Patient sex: F
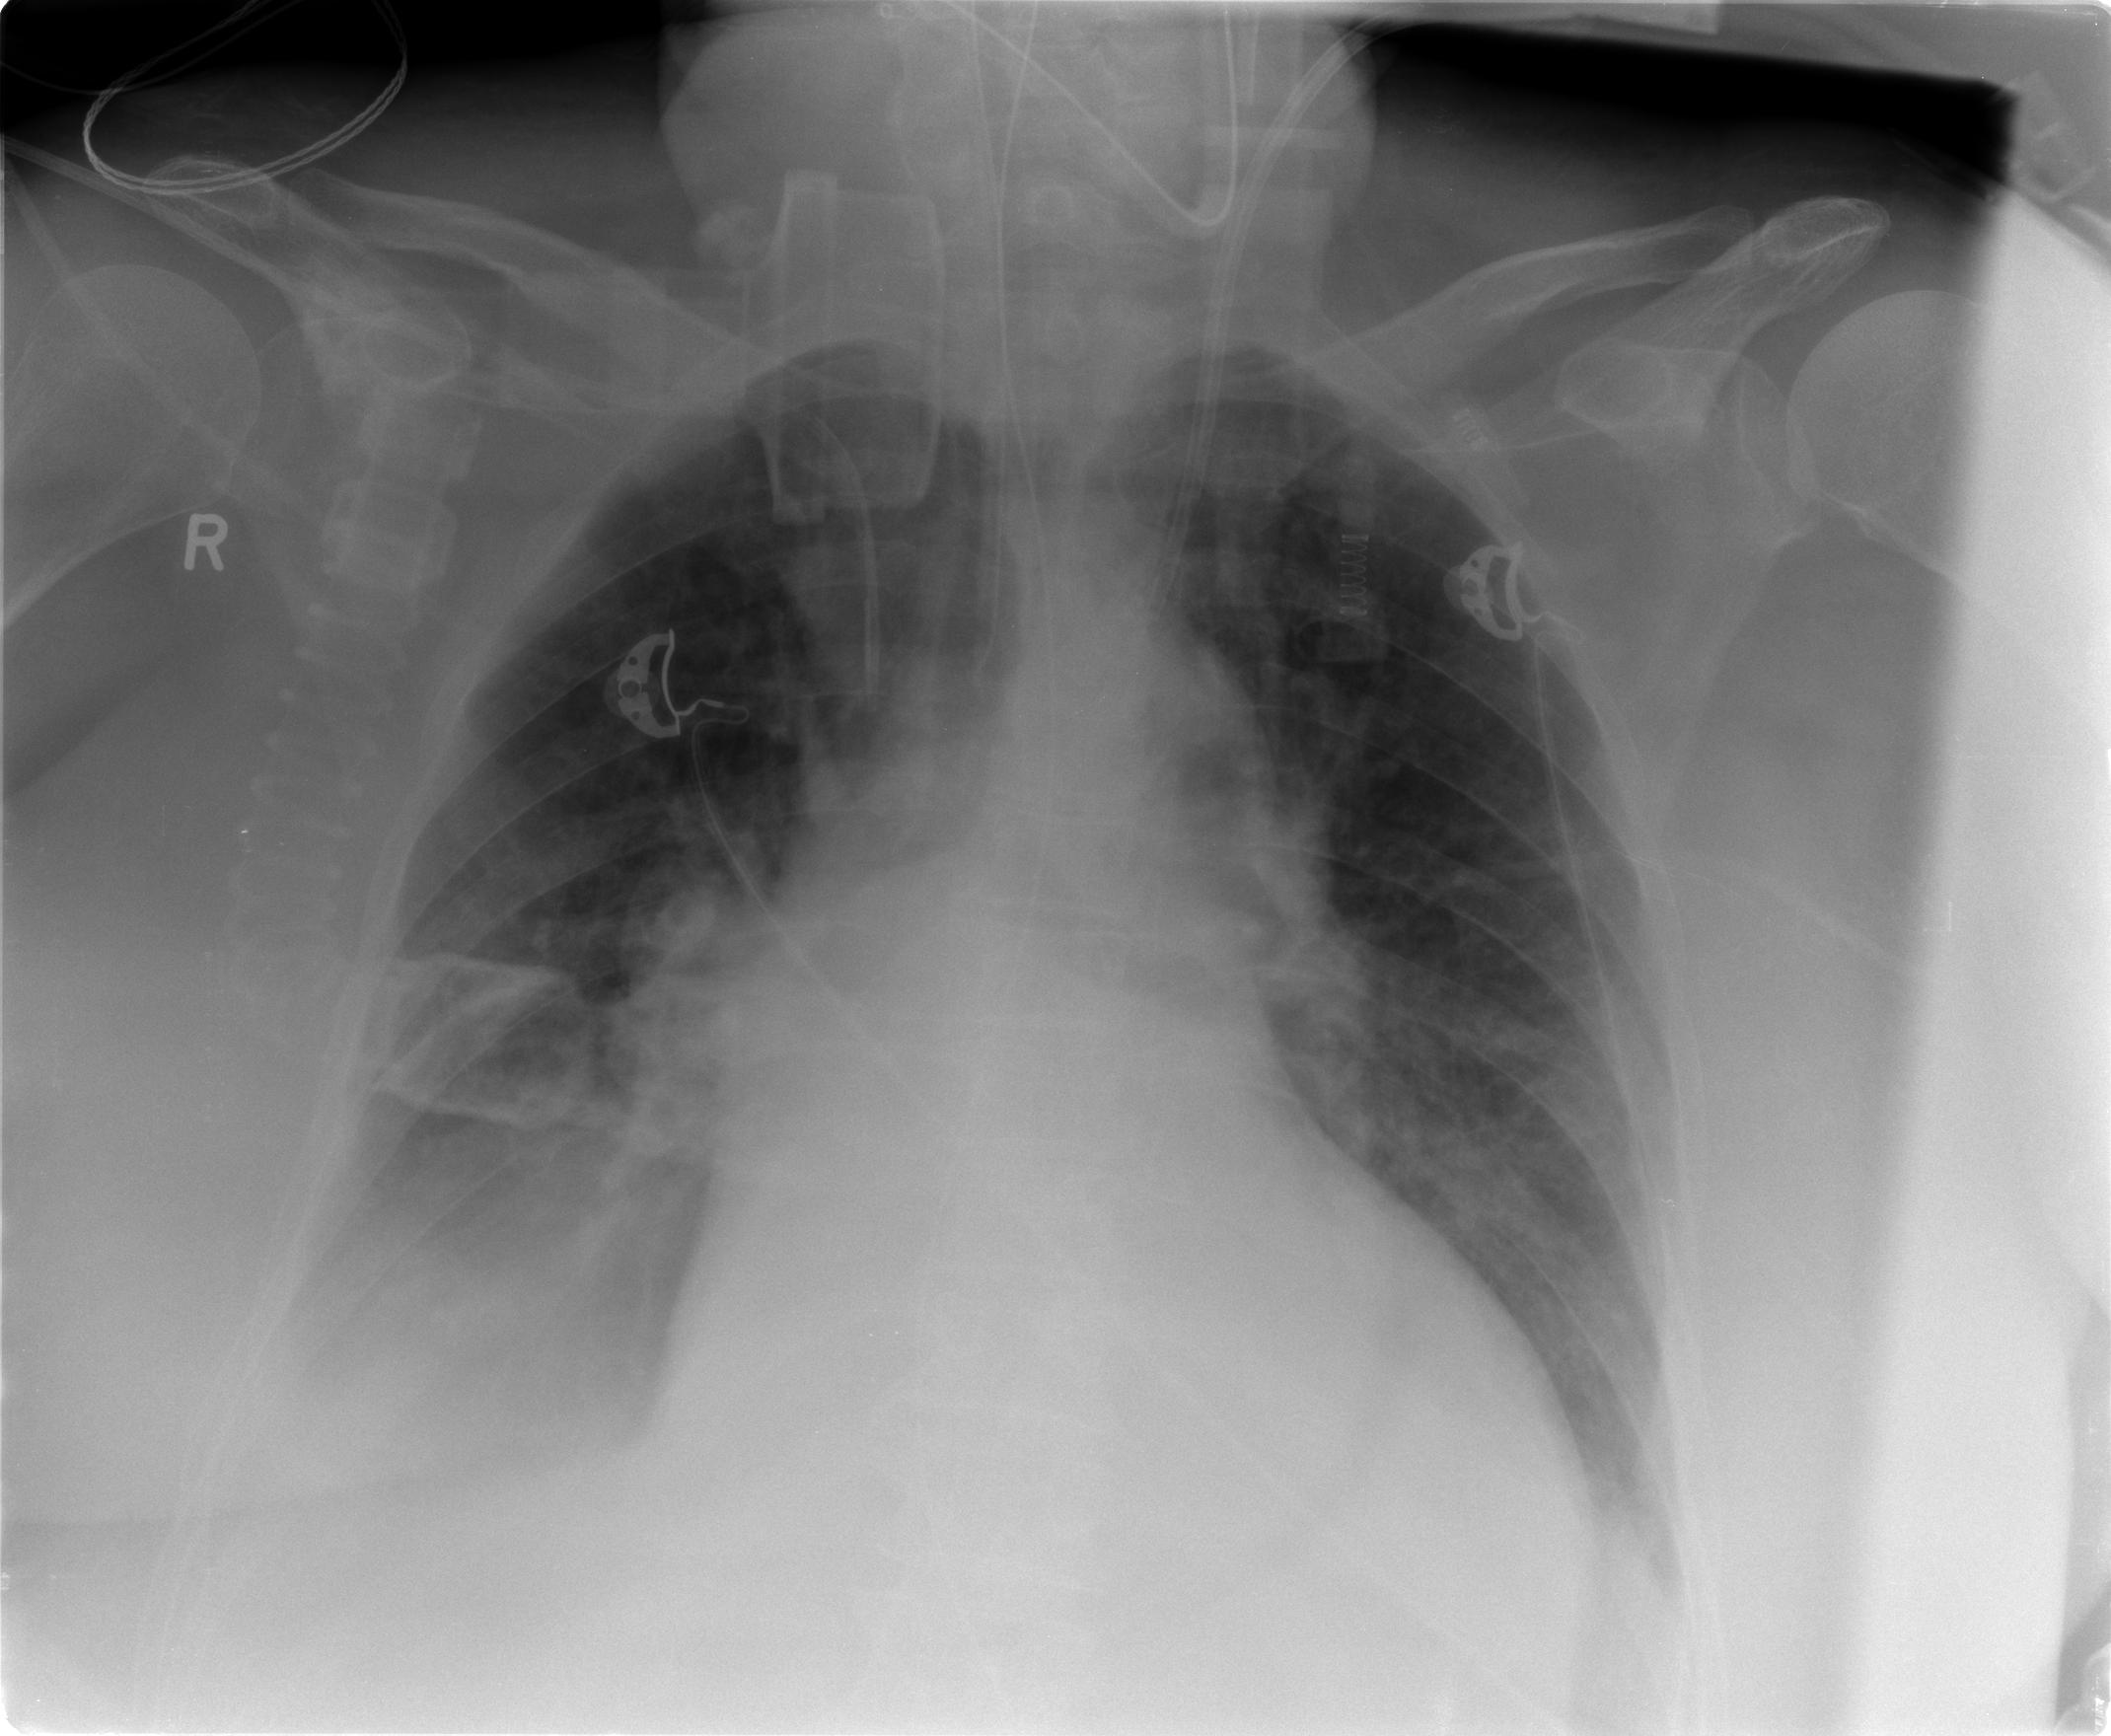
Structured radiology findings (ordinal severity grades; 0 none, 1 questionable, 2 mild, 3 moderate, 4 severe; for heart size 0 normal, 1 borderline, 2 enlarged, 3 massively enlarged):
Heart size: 2
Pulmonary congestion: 0
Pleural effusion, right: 2
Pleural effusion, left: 1
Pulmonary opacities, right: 1
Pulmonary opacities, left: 0
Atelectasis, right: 0
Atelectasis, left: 0